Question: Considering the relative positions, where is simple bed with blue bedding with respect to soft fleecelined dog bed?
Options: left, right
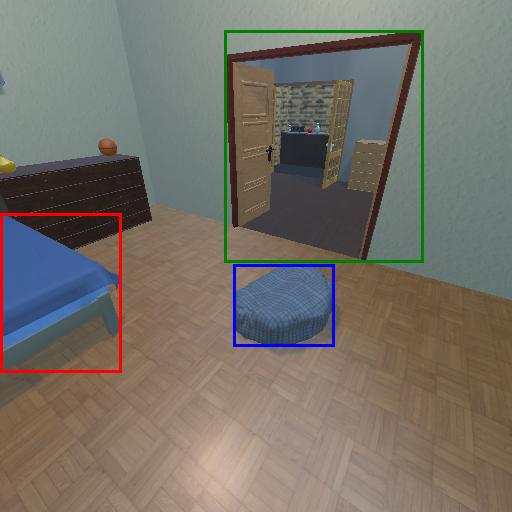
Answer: left